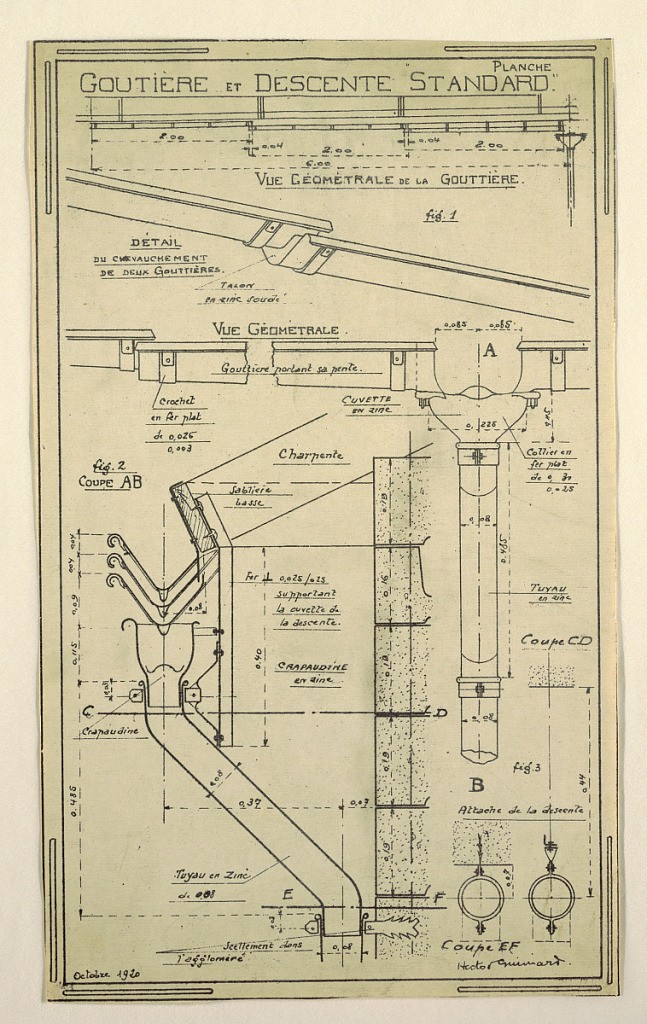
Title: Design for a Mass-Operational House Designed by Hector Guimard, Drainspout Construction
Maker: Hector Guimard, French, 1867–1942
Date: October 1920
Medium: Black ink printed on white paper
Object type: Drawing
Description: Design for a mass-operational house by Guimard, detailing the construction of the drainspout and gutters.